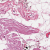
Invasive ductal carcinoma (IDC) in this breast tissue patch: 0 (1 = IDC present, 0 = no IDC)